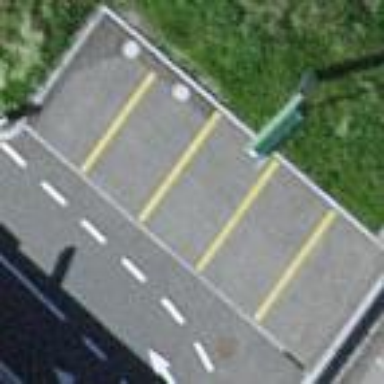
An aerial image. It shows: Parking area with asphalt surface.